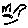
Label: cat